Aerial crown-view tile of a tropical tree (Barro Colorado Island, Panama), acquired 20241014:
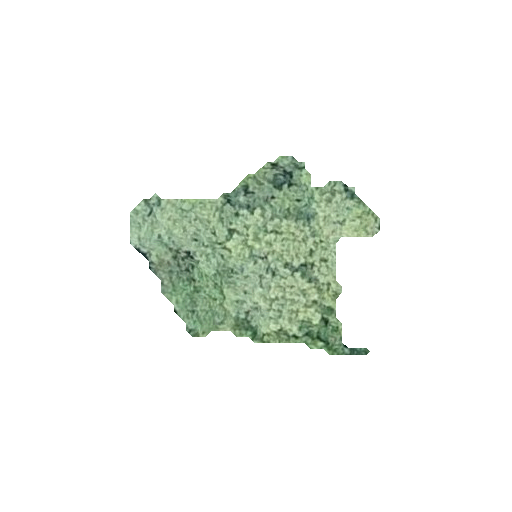
Species: Apeiba tibourbou
GBIF accepted scientific name: Apeiba tibourbou
Crown area: 46.939 m²